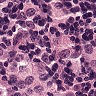
Metastatic tissue present: yes